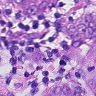
Metastatic tissue present: yes